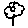
Label: flower